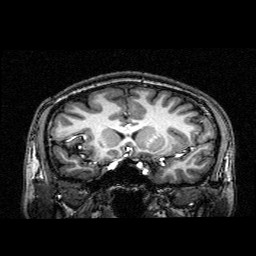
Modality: T1w
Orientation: sagittal
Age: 18
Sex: female